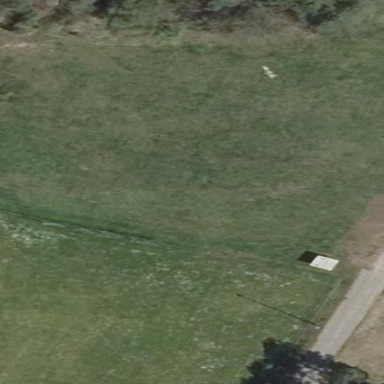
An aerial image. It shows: Open area covered with grass.